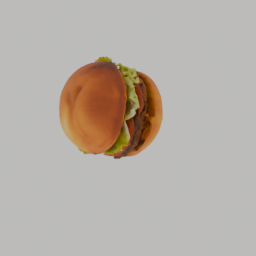
Label: nature